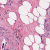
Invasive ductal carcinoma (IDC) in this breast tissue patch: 1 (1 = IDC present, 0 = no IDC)